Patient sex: M
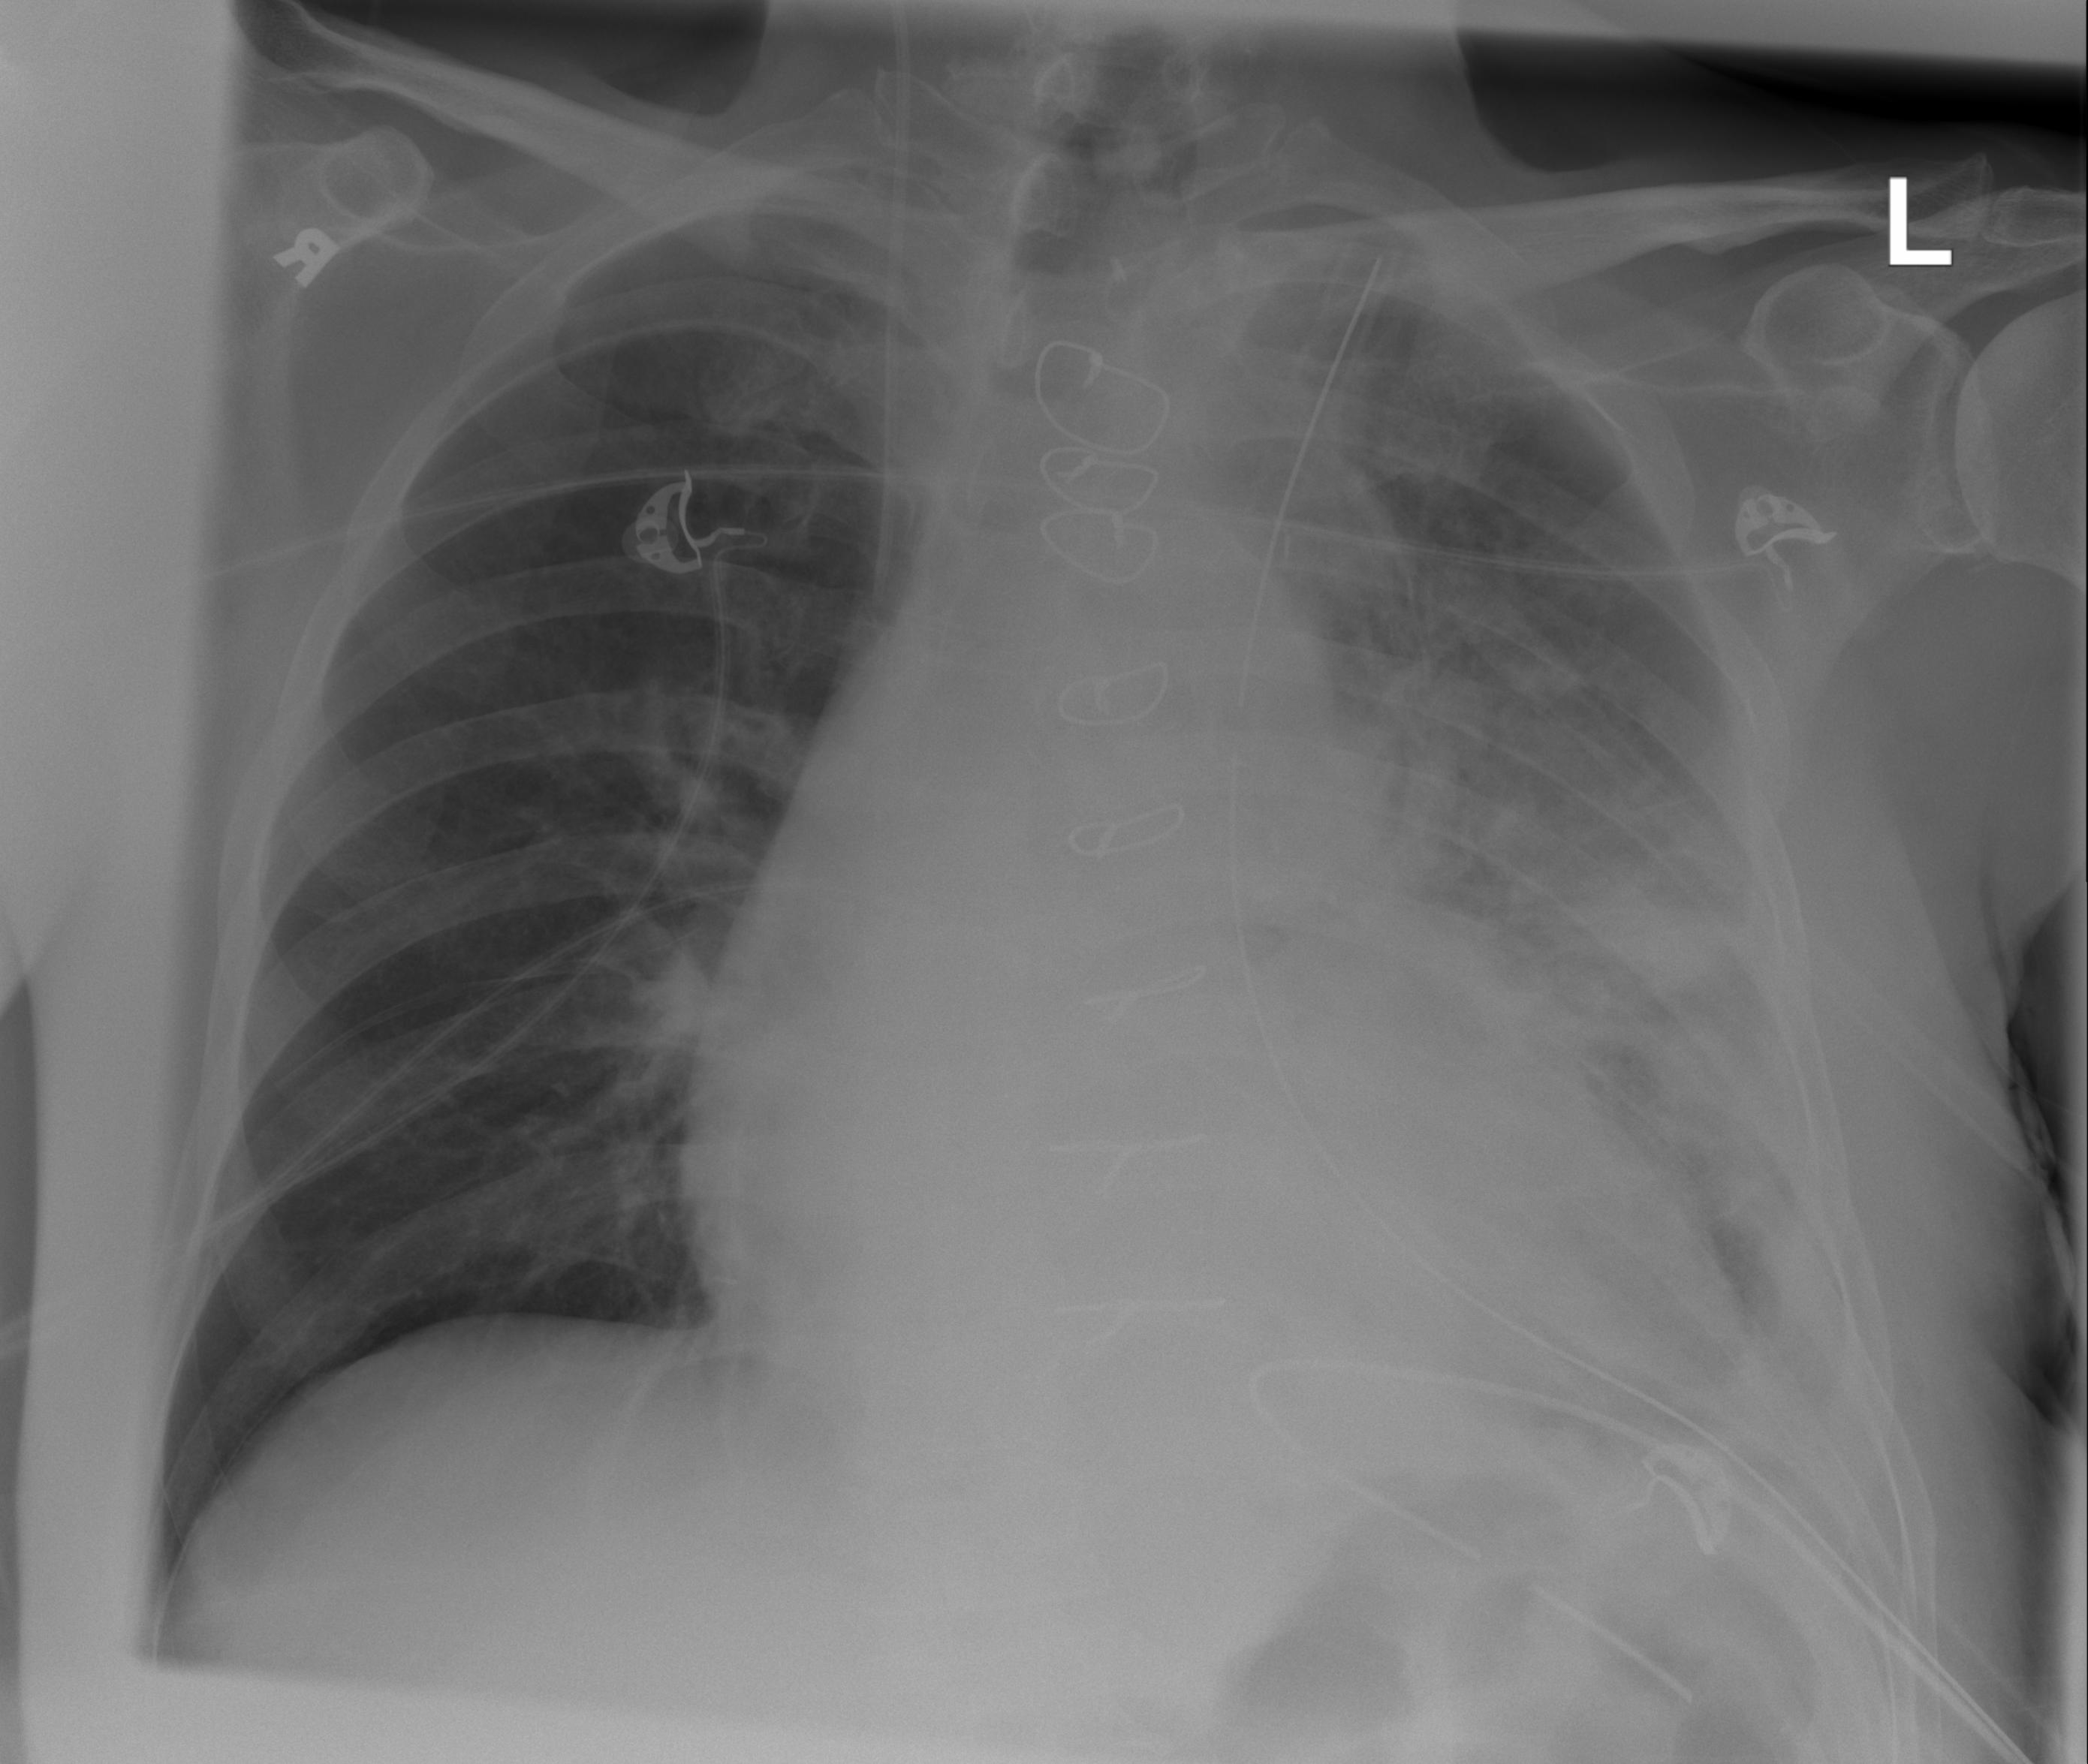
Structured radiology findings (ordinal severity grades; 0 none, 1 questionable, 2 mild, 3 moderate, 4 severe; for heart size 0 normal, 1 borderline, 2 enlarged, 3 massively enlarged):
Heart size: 2
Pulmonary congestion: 0
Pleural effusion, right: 0
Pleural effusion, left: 2
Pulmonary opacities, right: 0
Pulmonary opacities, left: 3
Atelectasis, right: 0
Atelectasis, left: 3